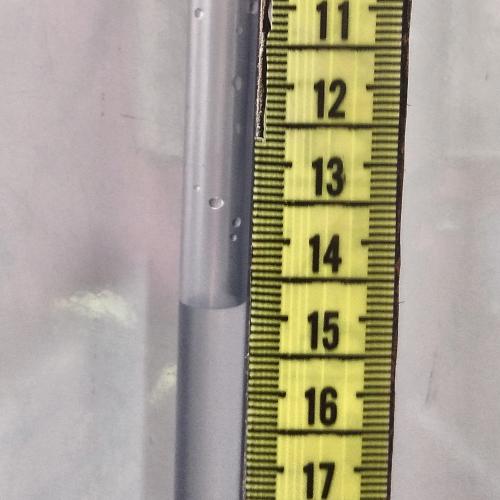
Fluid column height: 14.9 cm